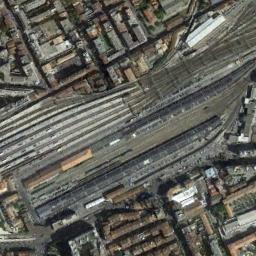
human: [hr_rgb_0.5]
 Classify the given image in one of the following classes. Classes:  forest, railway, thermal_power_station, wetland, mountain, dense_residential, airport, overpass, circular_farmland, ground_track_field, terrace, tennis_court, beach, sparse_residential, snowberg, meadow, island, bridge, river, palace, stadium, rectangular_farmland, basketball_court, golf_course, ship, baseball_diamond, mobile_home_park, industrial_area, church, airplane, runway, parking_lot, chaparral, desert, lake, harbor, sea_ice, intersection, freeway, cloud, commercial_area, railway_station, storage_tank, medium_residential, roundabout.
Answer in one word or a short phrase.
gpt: railway_station